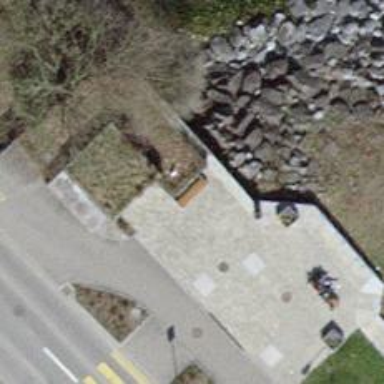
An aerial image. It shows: Bench for seating.